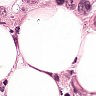
Metastatic tissue present: yes